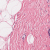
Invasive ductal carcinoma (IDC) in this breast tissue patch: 0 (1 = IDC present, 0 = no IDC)